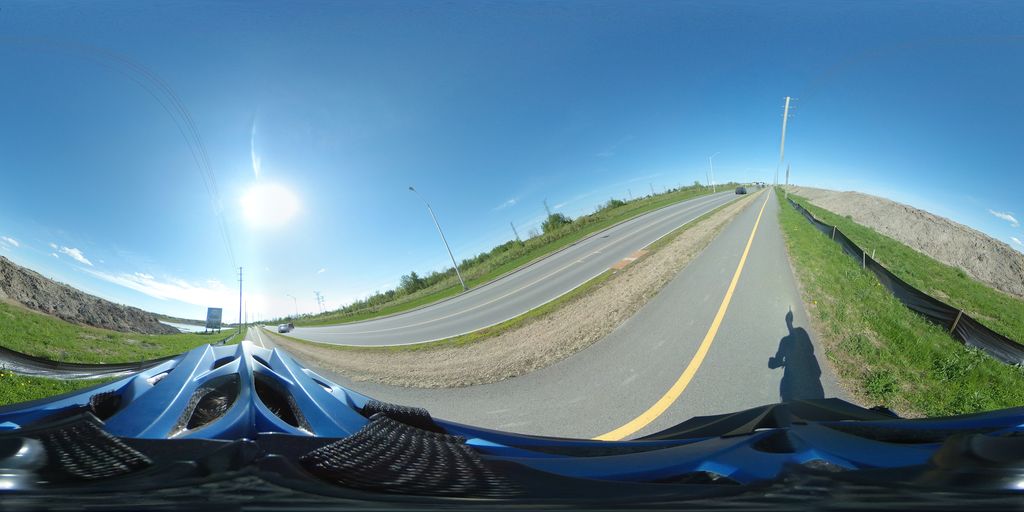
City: ottawa-gatineau